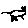
Label: cat